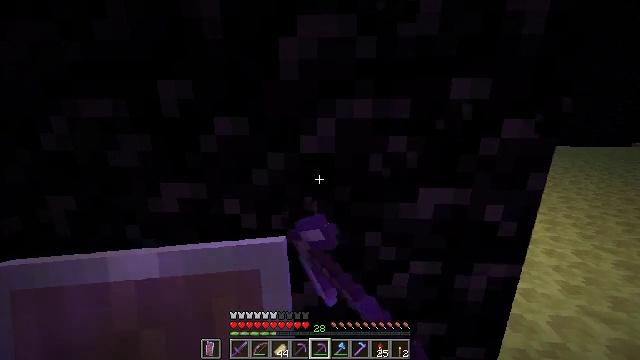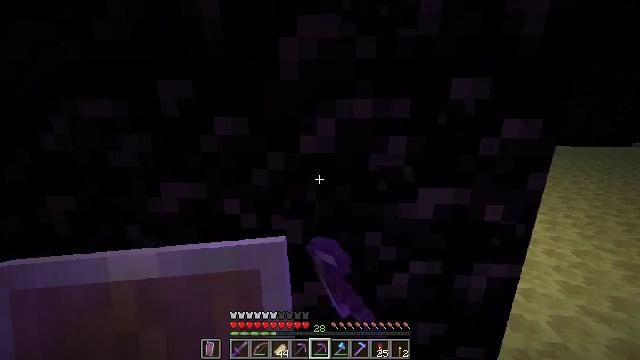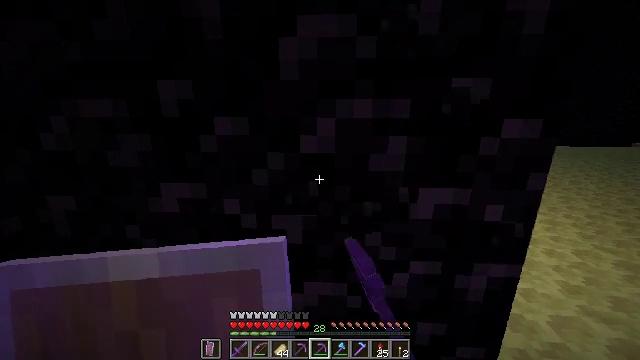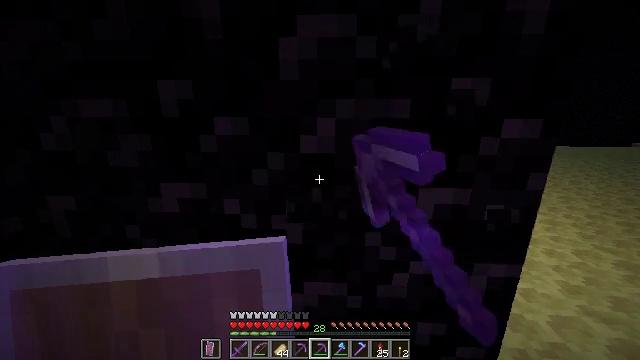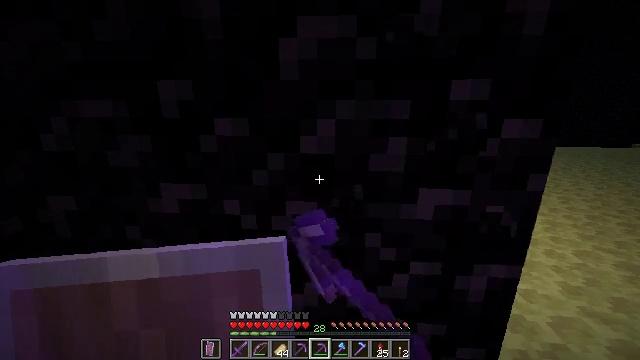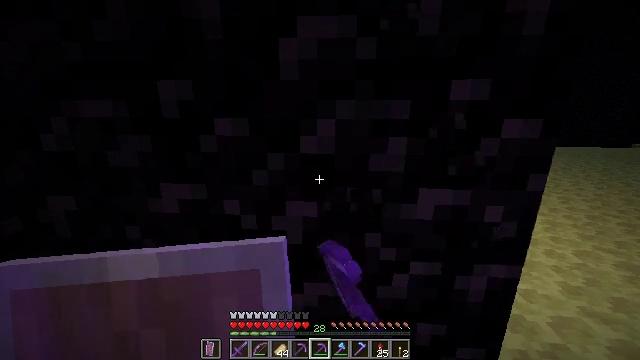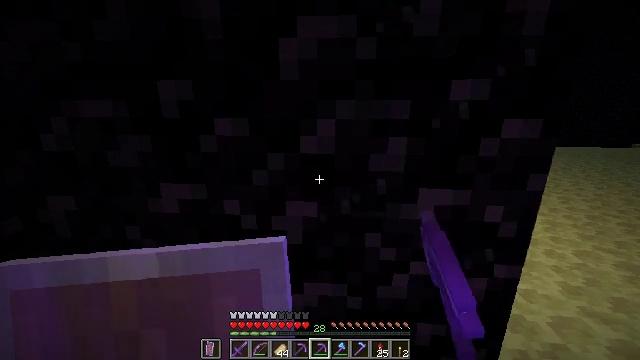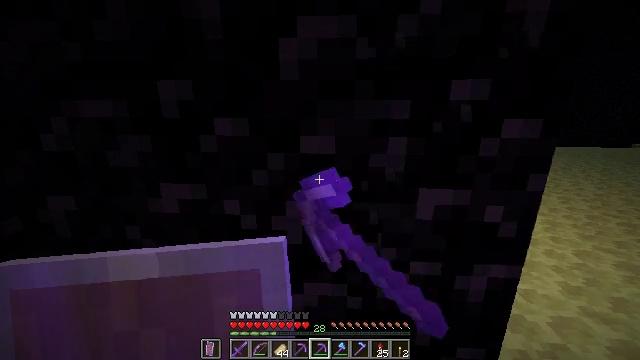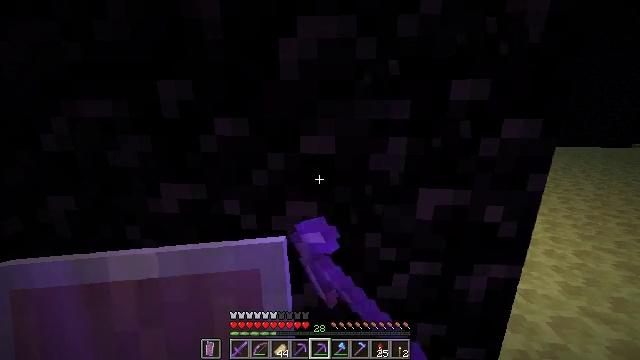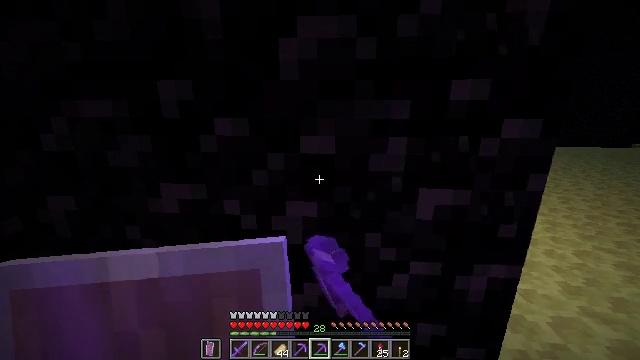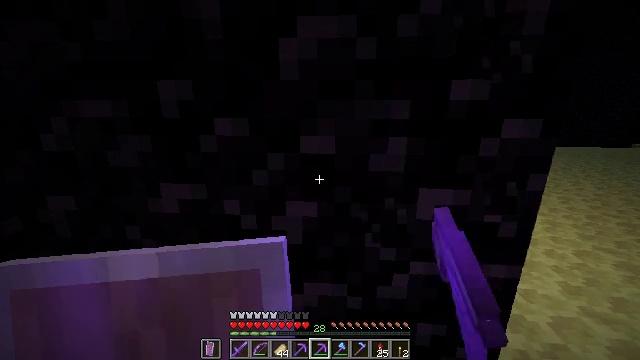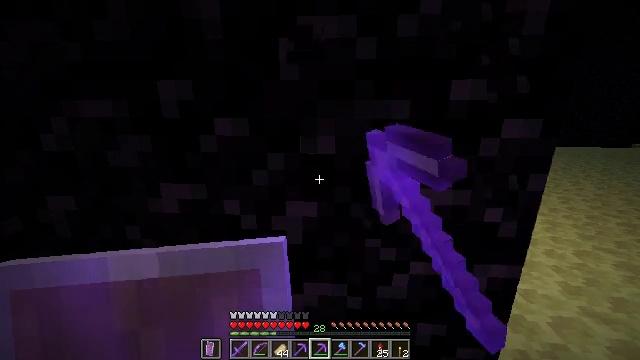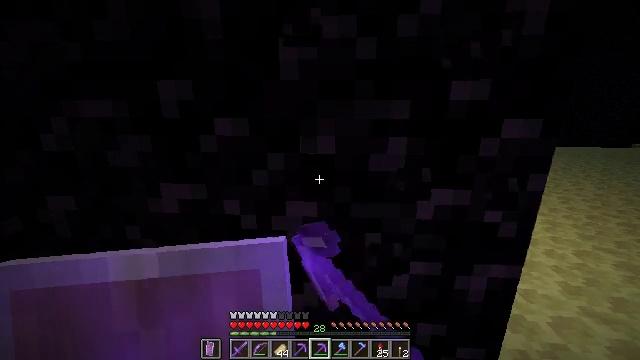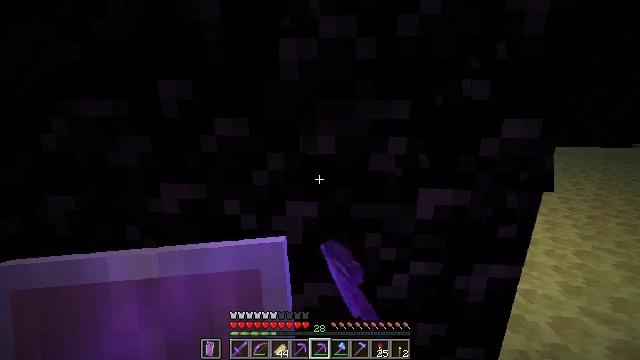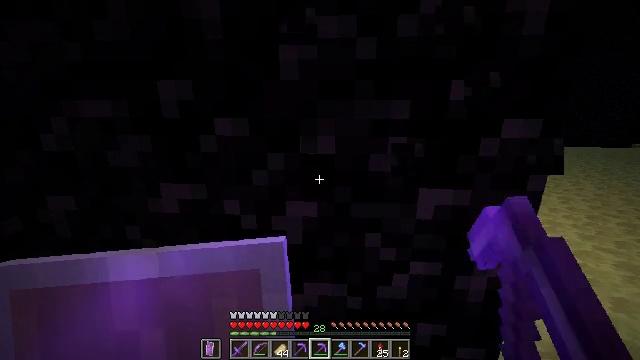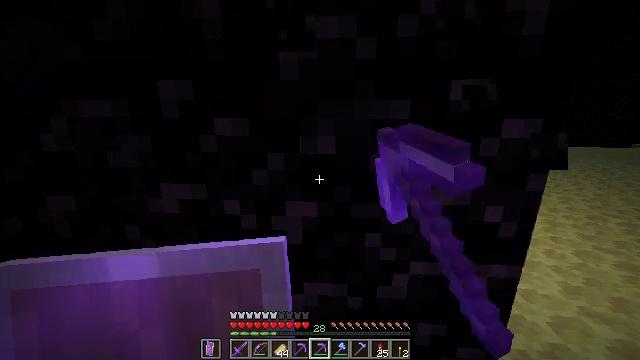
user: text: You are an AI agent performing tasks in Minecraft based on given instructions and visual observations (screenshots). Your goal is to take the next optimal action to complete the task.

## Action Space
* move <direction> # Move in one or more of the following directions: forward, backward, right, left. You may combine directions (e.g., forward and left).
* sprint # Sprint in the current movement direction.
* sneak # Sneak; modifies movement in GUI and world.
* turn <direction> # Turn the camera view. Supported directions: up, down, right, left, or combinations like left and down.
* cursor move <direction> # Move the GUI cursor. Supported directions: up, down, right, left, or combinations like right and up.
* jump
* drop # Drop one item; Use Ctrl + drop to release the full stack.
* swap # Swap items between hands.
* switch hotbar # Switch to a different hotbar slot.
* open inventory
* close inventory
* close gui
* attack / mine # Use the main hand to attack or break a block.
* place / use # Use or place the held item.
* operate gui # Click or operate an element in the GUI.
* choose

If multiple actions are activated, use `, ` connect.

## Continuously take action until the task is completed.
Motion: motion action
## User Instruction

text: Break the obsidian using a diamond or netherite pickaxe.
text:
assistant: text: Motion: attack / mine
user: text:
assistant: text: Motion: attack / mine
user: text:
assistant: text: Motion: attack / mine
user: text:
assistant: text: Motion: attack / mine
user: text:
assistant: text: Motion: attack / mine
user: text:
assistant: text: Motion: attack / mine
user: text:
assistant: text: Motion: attack / mine
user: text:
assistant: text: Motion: attack / mine
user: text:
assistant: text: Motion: attack / mine
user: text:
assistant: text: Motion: attack / mine
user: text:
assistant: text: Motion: attack / mine
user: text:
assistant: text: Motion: attack / mine
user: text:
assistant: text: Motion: attack / mine
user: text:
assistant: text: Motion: attack / mine
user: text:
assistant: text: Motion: attack / mine
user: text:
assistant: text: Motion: attack / mine
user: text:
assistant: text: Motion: attack / mine
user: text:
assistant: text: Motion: attack / mine
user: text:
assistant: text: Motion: attack / mine
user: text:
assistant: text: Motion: attack / mine
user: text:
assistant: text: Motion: attack / mine
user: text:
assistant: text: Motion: attack / mine
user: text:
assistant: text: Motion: turn left, attack / mine
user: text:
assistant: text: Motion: turn left, attack / mine
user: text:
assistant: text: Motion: attack / mine
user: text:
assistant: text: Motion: attack / mine
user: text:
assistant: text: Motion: turn left, attack / mine
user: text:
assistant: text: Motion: attack / mine
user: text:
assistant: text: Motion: attack / mine
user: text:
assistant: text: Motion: attack / mine